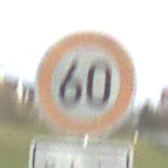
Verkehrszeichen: Geschwindigkeit60
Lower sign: HinweisDurchVerbaleAngabe8
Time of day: SunriseSunset
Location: Outdoor (Suburban)
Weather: PartlyCloudy
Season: NotSpecified
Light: Natural